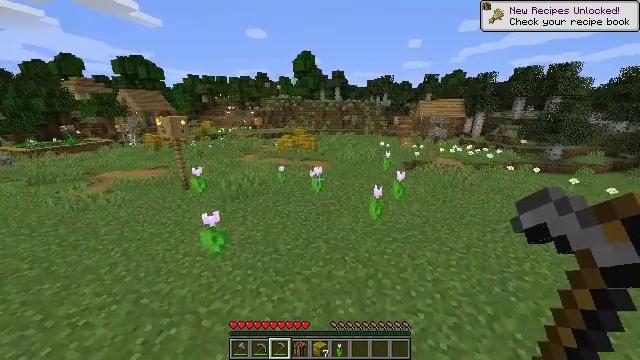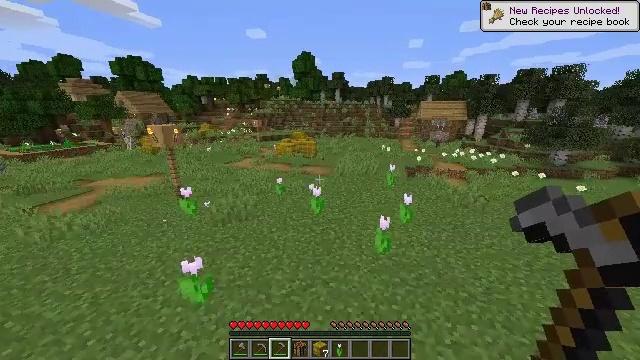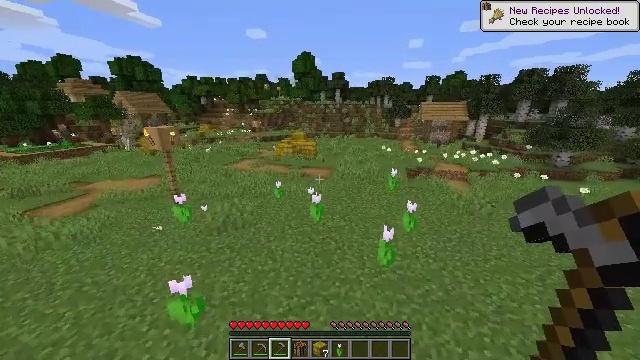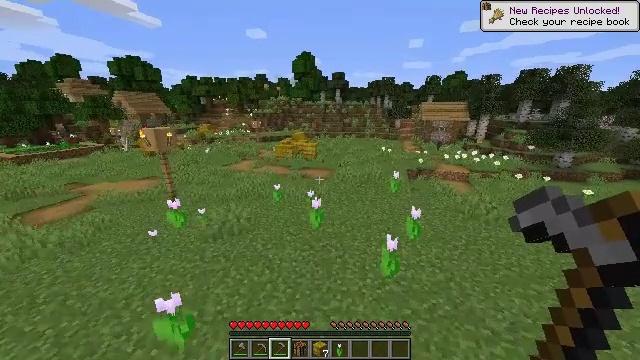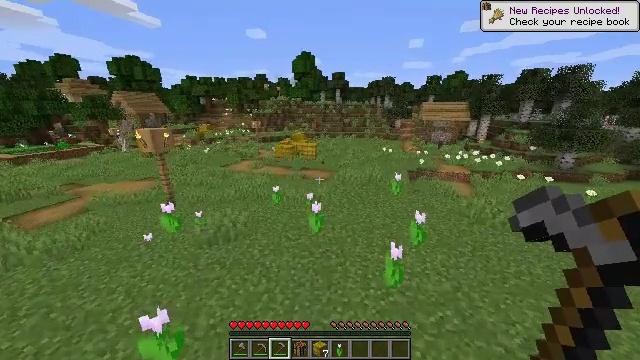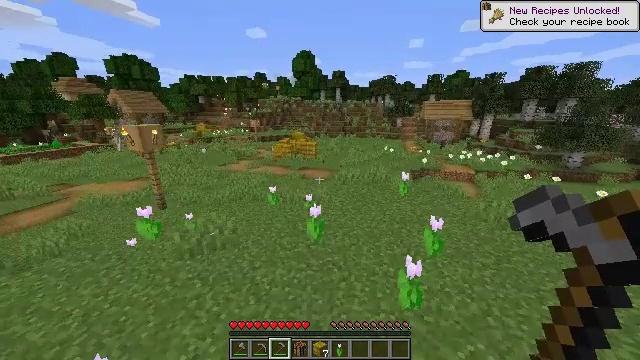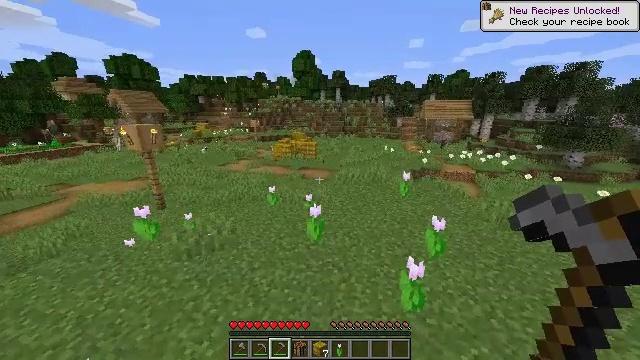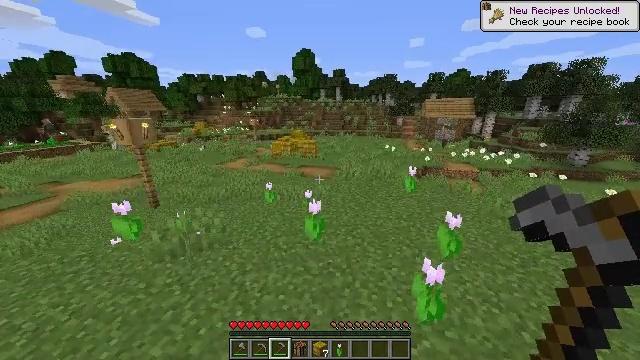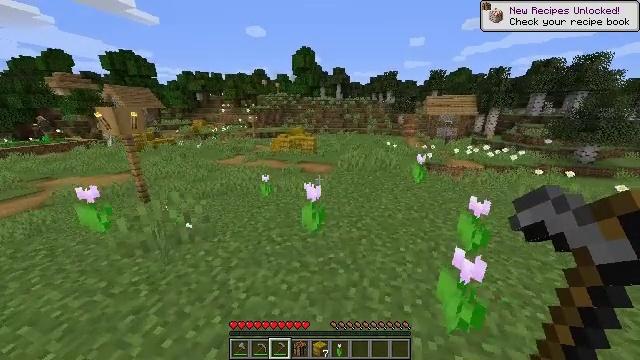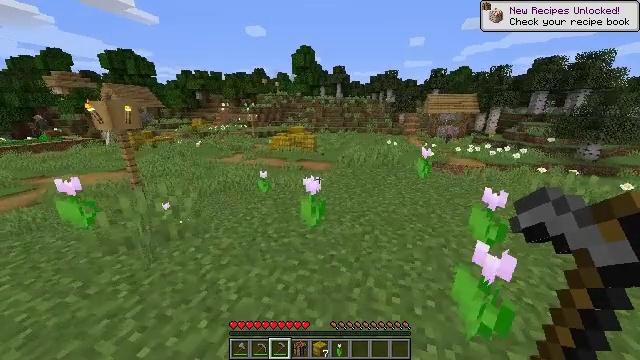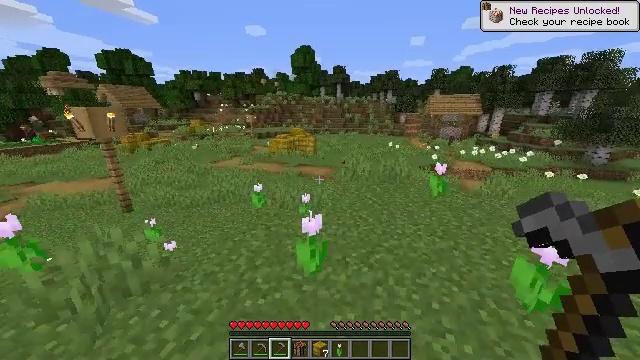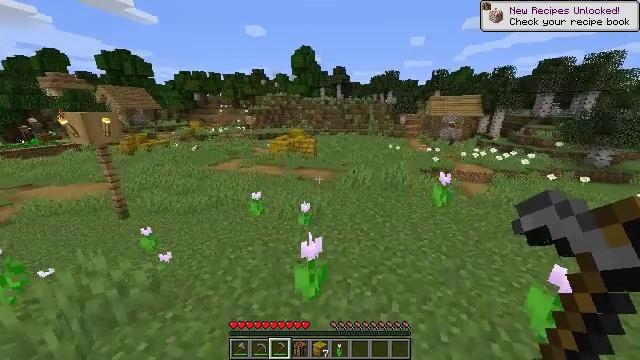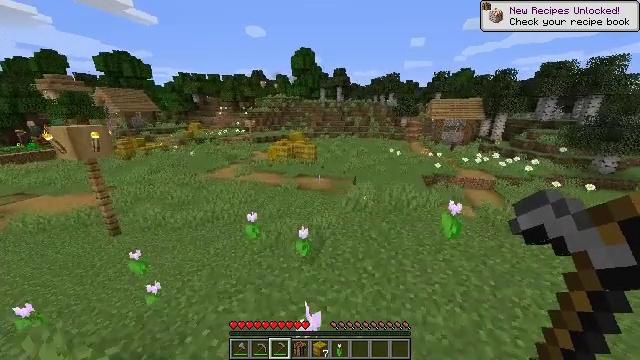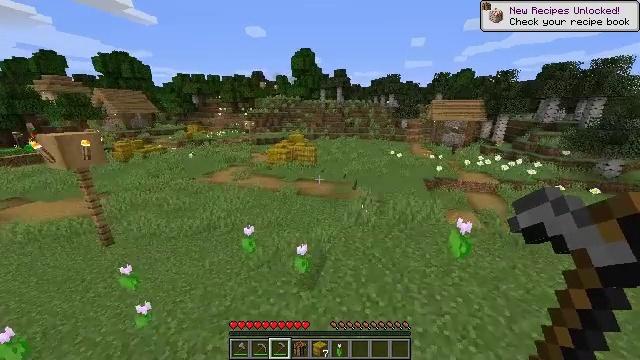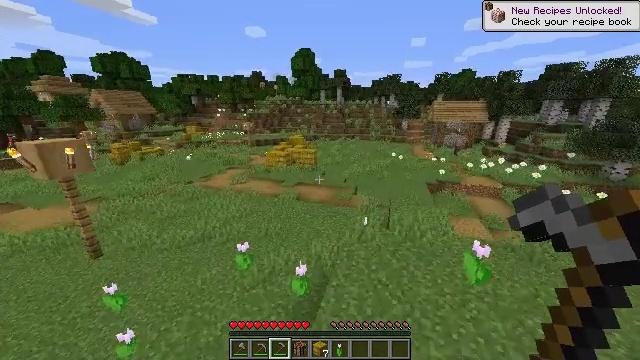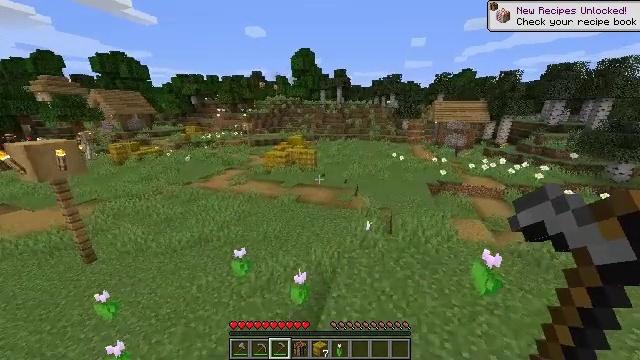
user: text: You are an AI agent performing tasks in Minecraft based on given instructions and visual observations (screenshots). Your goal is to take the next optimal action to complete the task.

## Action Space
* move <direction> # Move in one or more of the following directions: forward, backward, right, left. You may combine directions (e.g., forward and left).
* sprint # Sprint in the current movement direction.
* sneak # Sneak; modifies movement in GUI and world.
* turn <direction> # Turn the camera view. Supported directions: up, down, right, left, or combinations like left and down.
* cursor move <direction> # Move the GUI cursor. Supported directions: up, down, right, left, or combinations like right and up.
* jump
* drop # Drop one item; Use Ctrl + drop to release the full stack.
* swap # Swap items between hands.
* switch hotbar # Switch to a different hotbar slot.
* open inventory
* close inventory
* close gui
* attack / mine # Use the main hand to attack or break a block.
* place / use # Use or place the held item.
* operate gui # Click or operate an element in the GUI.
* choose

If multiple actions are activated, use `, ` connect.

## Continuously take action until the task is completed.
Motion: motion action
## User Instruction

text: Harvest hay blocks from the village.
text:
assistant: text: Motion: move forward, jump
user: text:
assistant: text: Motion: move forward, jump
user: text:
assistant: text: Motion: move forward, jump
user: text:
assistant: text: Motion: move forward, jump
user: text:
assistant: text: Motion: move forward, jump
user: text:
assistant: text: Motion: move forward, jump
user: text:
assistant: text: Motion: move forward, jump
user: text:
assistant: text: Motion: move forward, jump
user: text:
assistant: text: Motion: move forward, jump
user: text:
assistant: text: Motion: move forward, jump
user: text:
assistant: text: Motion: move forward, jump
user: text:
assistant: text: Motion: move forward, jump
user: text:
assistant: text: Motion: move forward, jump
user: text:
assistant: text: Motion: move forward, jump
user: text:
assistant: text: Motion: move forward, jump
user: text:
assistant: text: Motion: move forward, jump
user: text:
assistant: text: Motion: move forward, jump
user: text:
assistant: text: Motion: move forward, jump
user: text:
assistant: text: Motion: move forward, jump
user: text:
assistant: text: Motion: move forward, jump
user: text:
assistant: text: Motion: move forward, jump
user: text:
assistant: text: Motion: move forward, turn left, jump
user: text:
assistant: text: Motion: move forward, turn left, jump
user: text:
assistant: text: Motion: move forward, turn left, jump
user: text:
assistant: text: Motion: move forward, jump
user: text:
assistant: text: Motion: move forward, turn left, jump
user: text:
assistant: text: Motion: move forward, sprint, turn left and up, jump
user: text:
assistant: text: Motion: move forward, sprint, turn left, jump
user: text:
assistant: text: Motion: move forward, sprint, jump
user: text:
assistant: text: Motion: move forward, sprint, jump